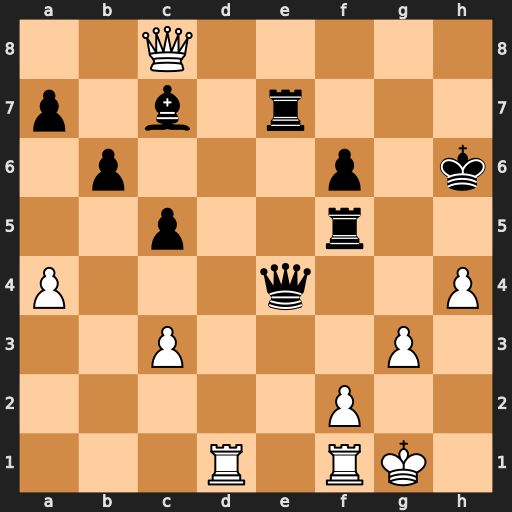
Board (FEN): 2Q5/p1b1r3/1p3p1k/2p2r2/P3q2P/2P3P1/5P2/3R1RK1
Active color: w
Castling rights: -
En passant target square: -
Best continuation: Rde1 Qxe1 Rxe1 Rxe1+ Kg2